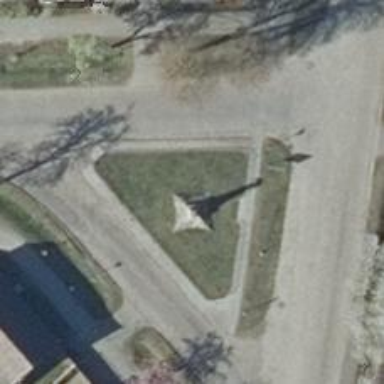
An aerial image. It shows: Historic memorial.